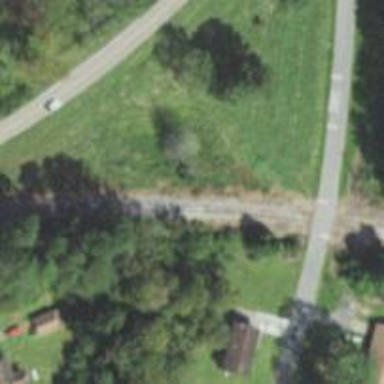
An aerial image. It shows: Abandoned railway spur.